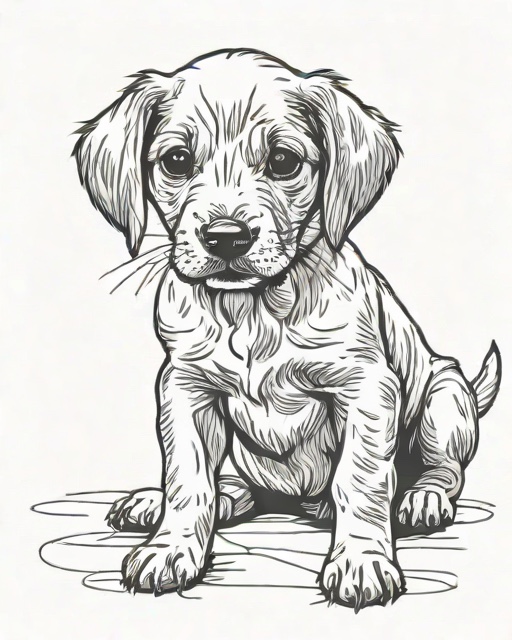
Category: Pets